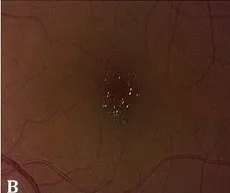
Color photographs of the left eye of the patient with uveitic crystalline maculopathy. And in the magnified view in.
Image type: medical_photograph (other_medical_photograph)